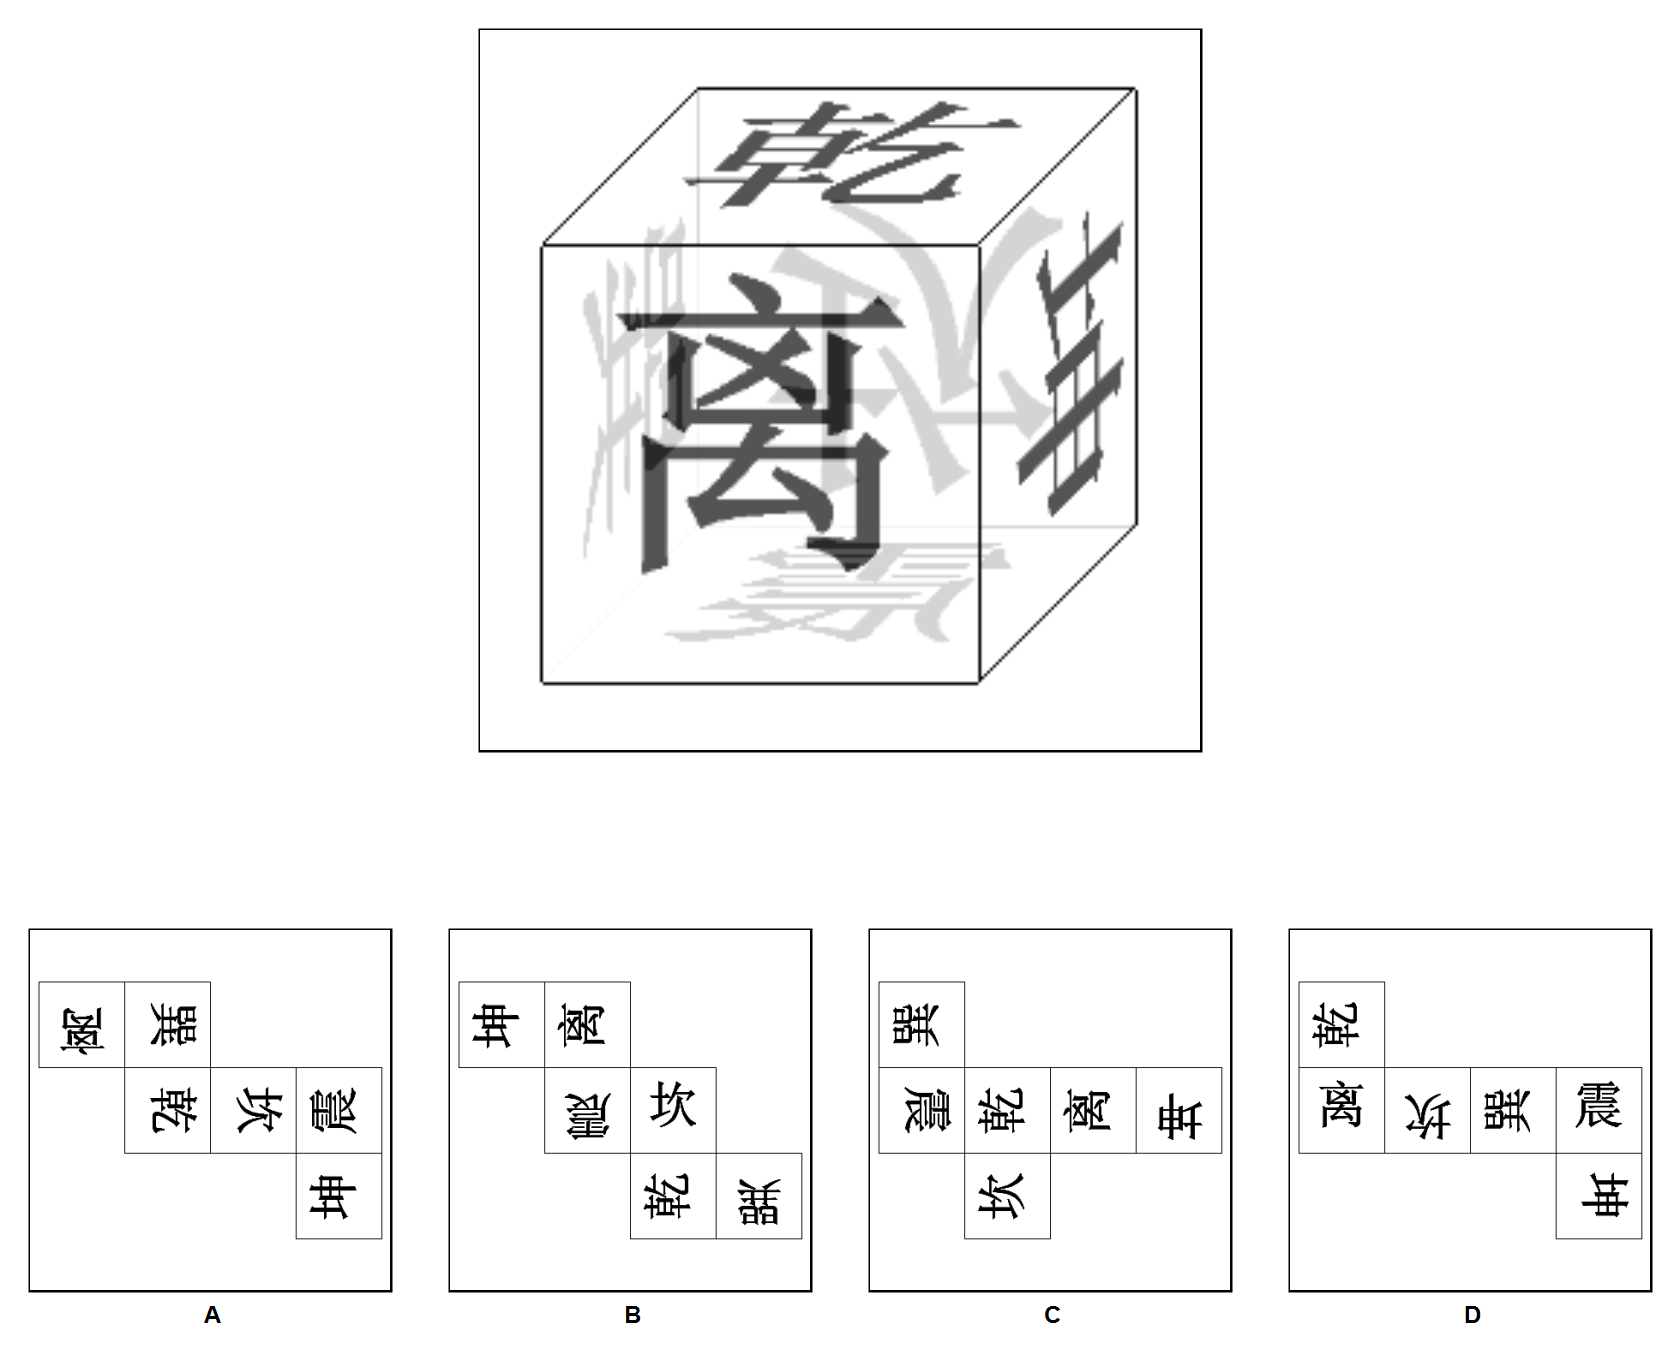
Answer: A